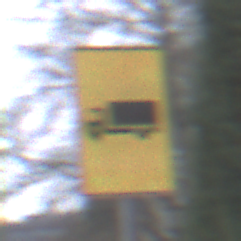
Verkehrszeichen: KFZZulaessigeGesamtmasse3Komma5TOhnePfeilsymbol
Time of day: Midday
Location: Outdoor (Urban)
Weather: Overcast
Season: NotSpecified
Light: Natural